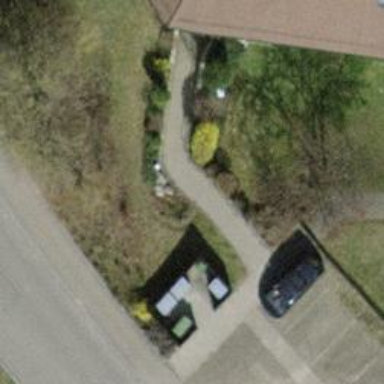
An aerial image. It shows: Footway surfaced with paving stones.